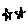
Label: star